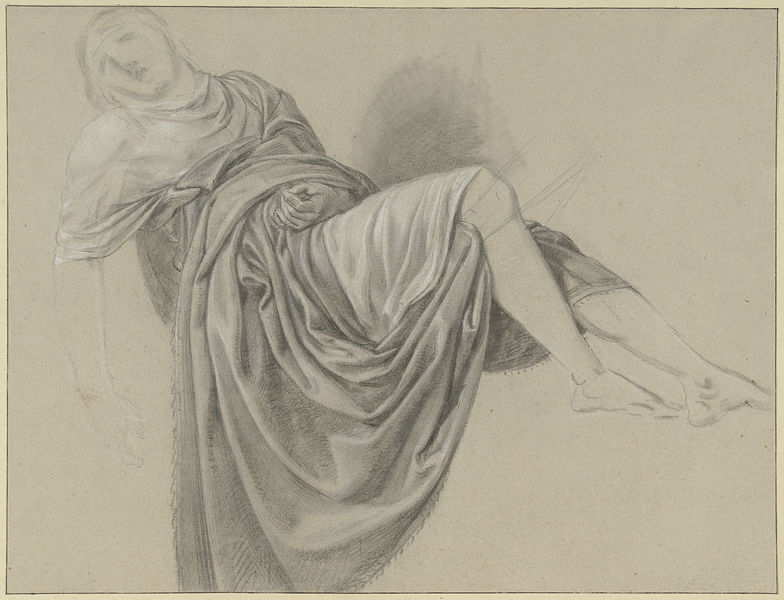
Titel: Draperiestudie van een liggende vrouw
Künstler: Jean Grandjean
Standort: Amsterdam
Institution: Rijksmuseum
Schlagwörter: femme, robe, dormir, repos, sommeil, esquisse, dessin, crayon, encre, drap, coucher, linceul, plomb, crayons